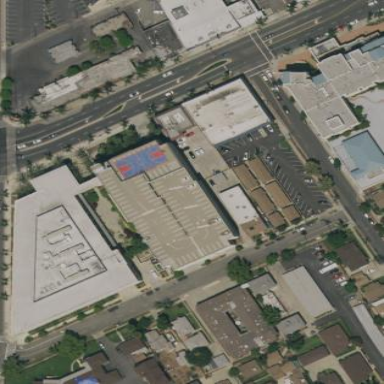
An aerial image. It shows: Commercial building with parking amenity.